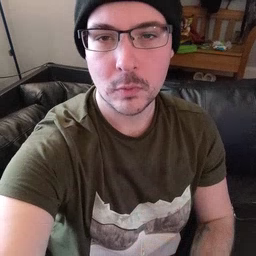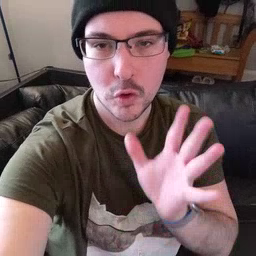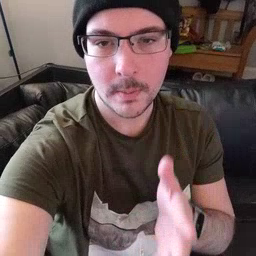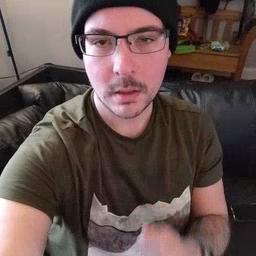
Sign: grandma